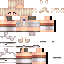
A female human skin with pale skin, wearing brown long hair dressed in a blue tshirt and black pants, featuring a closed mouth.